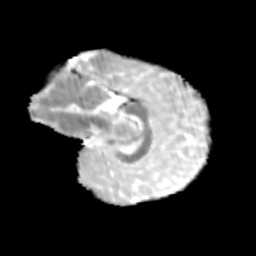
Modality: MD
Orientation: sagittal
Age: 9
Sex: female
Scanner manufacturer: siemens
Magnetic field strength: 3 T
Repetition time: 3.8 s
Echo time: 0.07 s